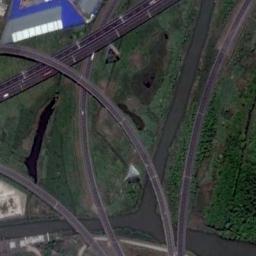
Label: overpass